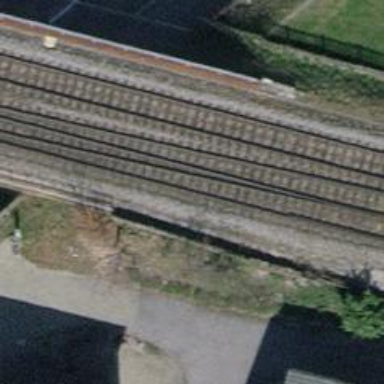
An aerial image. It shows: Rail siding with electrified contact lines for trains.